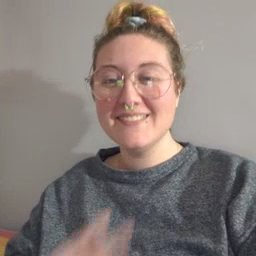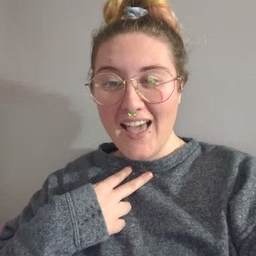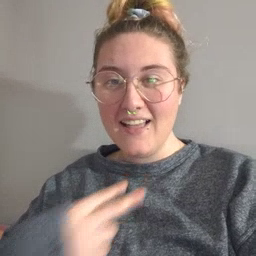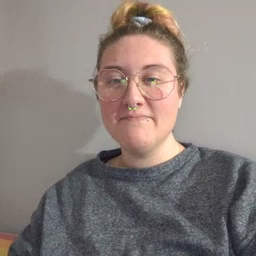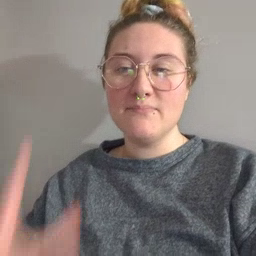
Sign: stuck